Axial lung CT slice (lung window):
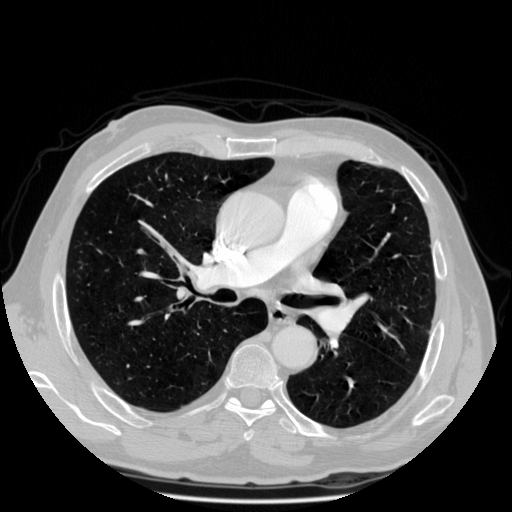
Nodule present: no